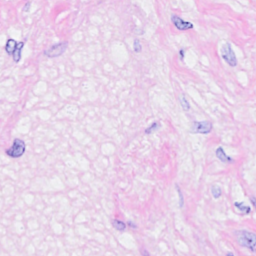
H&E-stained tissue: Breast